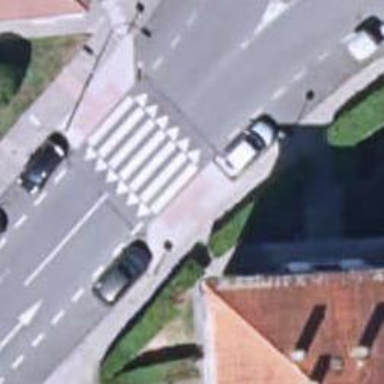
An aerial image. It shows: Uncontrolled crossing with table for traffic calming.